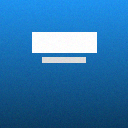
Screen state: on